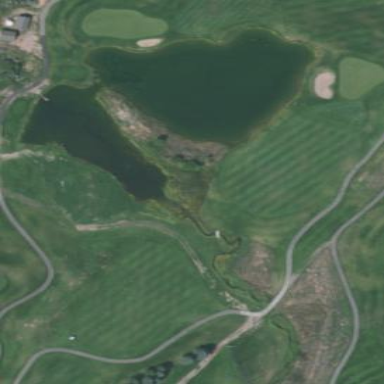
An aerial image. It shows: Scenic golf fairway.